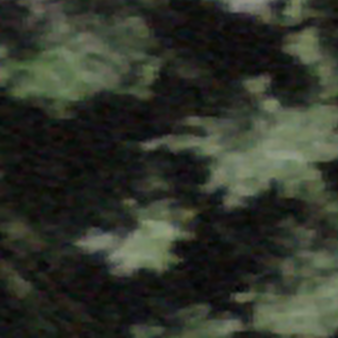
Label: other